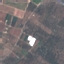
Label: PermanentCrop